Question: I have an issue styling the file button in Firefox and IE. It works fine in Chrome.

'''
.custom-file-input { background-color:#44c767;-moz-border-radius:28px;-webkit-border-radius:28px;border-radius:28px; border:1px solid #18ab29;display:inline-block;cursor:pointer;
color:#ffffff;font-family:arial;font-size:17px;padding:16px 31px;text-decoration:none;text-shadow:0px 1px 0px #2f6627; }
.custom-file-input:hover { background-color:#5cbf2a; }
.custom-file-input:active { position:relative; top:1px; }
.custom-file-input::-webkit-file-upload-button { visibility: hidden; }
.custom-file-input::before { content: 'Upload';outline: none; white-space: nowrap;-webkit-user-select: none;cursor: pointer;font-size: 11pt; }
input[type="file"] { width: 11%; height:55px; float:left; }
input[type="button"] { overflow:hidden; }
'''
'''
<input type="file" id="imgModalBanner" class="custom-file-input" value="Upload" onchange="readURL(this)" />
<input type="button" id="btnFinish" class="custom-file-input" value="Finish" />
'''
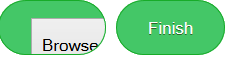
Answer: I got the solution.
'''
<label class="custom-file-input">
Upload
<span>
<input type="file" id="myfile" name="myfile" onchange="readURL(this)" />
</span>
</label>
<input type="button" id="btnFinish" class="custom-file-input" value="Finish" />
'''
'''
.custom-file-input {
background-color:#44c767;
-moz-border-radius:28px;
-webkit-border-radius:28px;
border-radius:28px;
border:1px solid #18ab29;
display:inline-block;
cursor:pointer;
color:#ffffff;
font-family:arial;
font-size:17px;
padding:16px 31px;
text-decoration:none;
text-shadow:0px 1px 0px #2f6627;
}
.custom-file-input:hover {
background-color:#5cbf2a;
}
.custom-file-input:active {
position:relative;
top:1px;
}
.custom-file-input::-webkit-file-upload-button {
visibility: hidden;
}
.custom-file-input::before {
/*content: 'Upload';*/
outline: none;
white-space: nowrap;
-webkit-user-select: none;
cursor: pointer;
font-size: 11pt;
}
input[type="file"] {
width: 11%;
height:55px;
float:left;
display:block;
}
input[type="button"] {
overflow:hidden;
}
input[type="file"]{
z-index: 999;
line-height: 0;
font-size: 50px;
position: absolute;
opacity: 0;
filter: alpha(opacity = 0);-ms-filter: "alpha(opacity=0)";
cursor: pointer;
_cursor: hand;
margin: 0;
padding:0;
left:0;
}
'''
Working fiddle is at <URL>